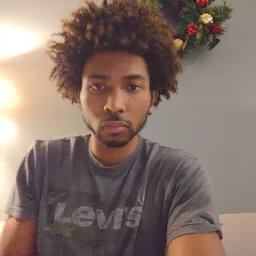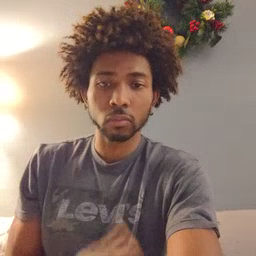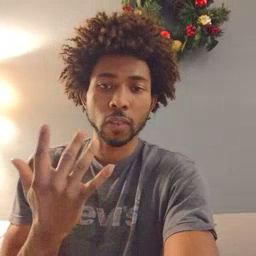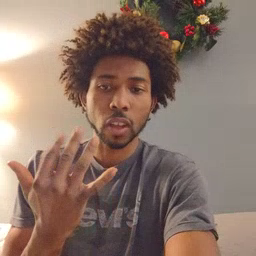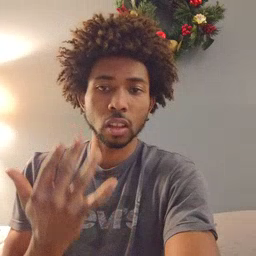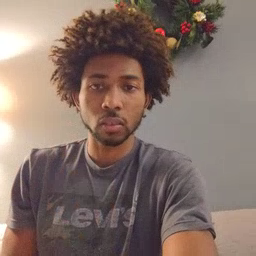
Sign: finger